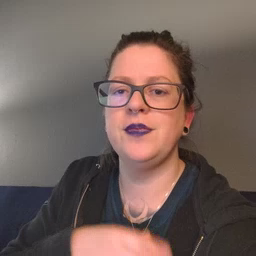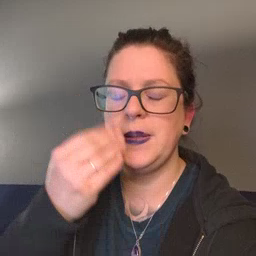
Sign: nap